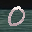
Label: 0